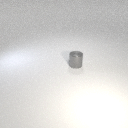
small gray metal cylinder